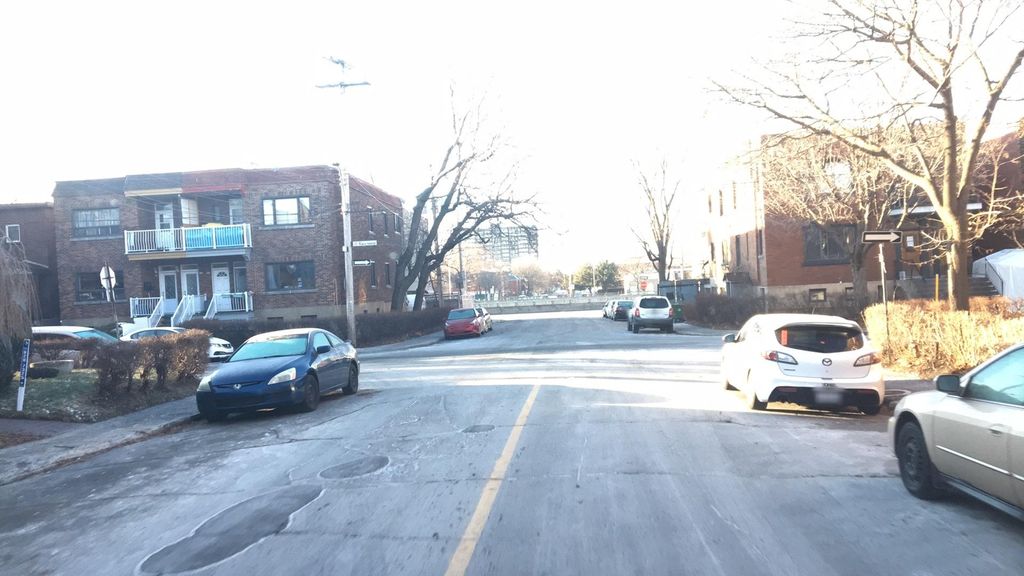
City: montreal